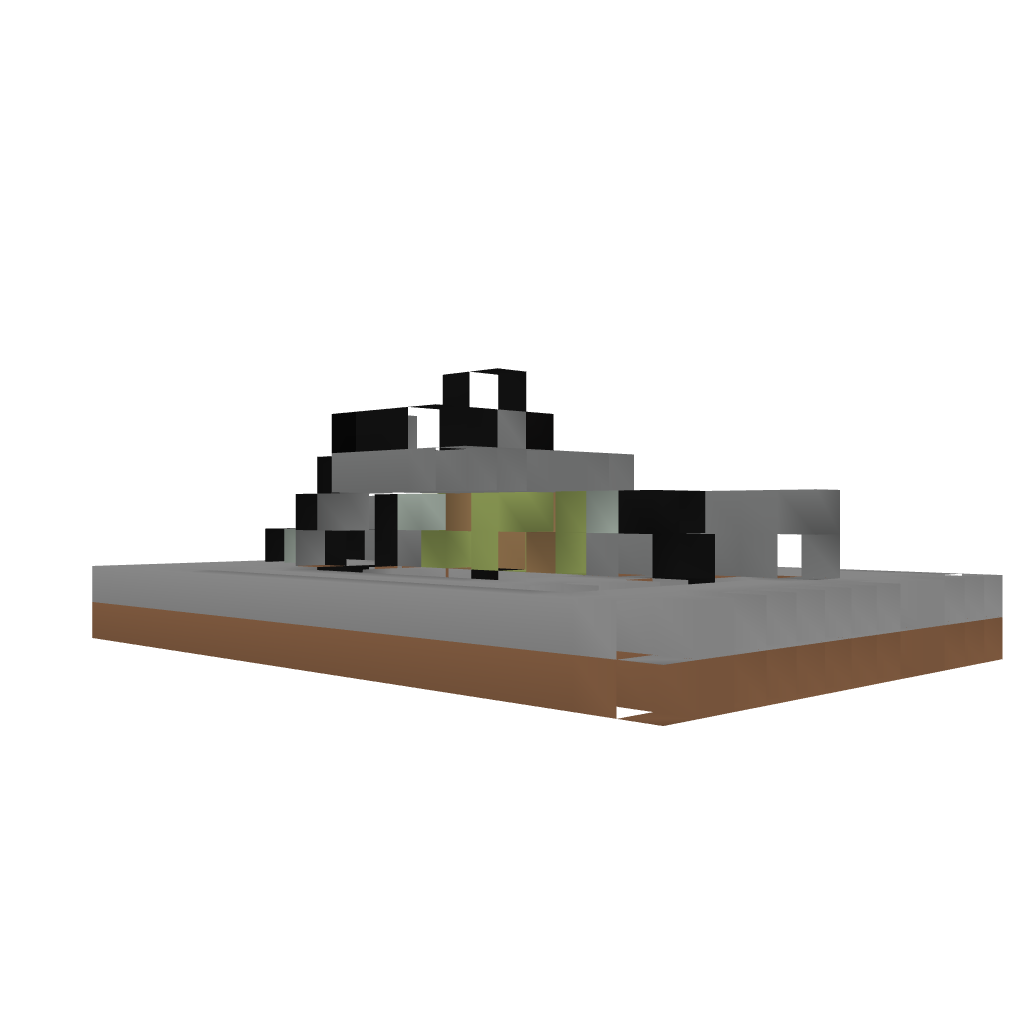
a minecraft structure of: redstone hidden double doors